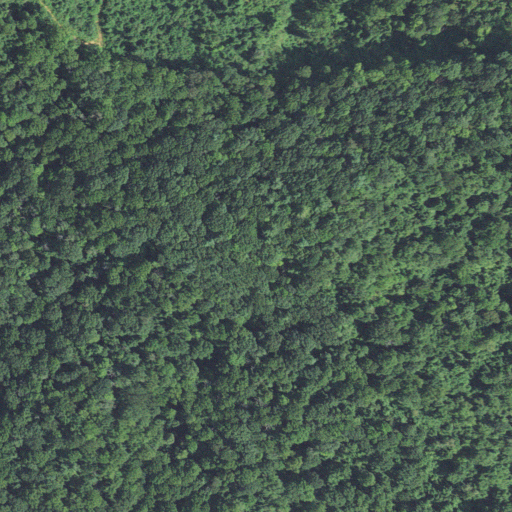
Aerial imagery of mountain in North Carolina named High Knob containing deciduous forest, mixed forest, and shrub